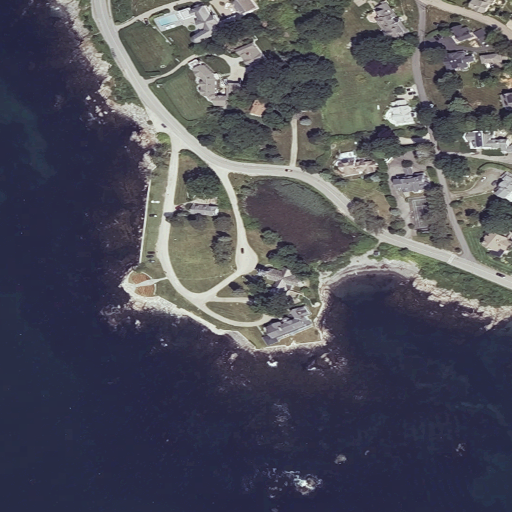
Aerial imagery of cape in Maine named Old Fort Point containing open water, herbaceous wetlands, shrub, medium intensity development, low intensity development, open development, high intensity development, and barren land